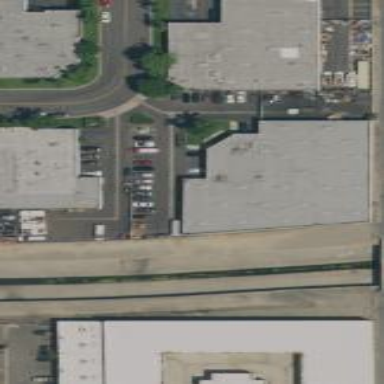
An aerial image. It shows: Industrial building.